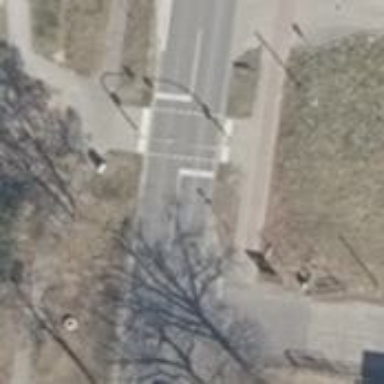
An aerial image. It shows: Crossing with traffic signals.